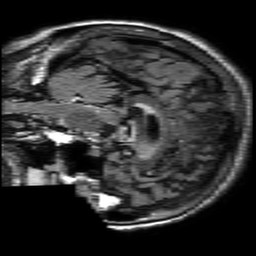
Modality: FLAIR
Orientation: sagittal
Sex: female
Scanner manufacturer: philips
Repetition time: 11 s
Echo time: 0.125 s